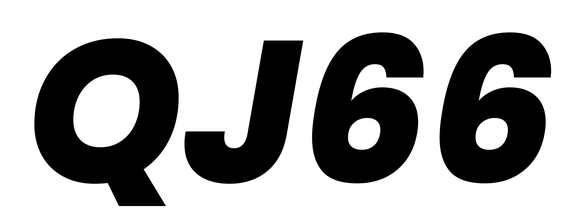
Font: Poppins-ExtraBoldItalic